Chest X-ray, AP view. Patient: 48 years old, sex M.
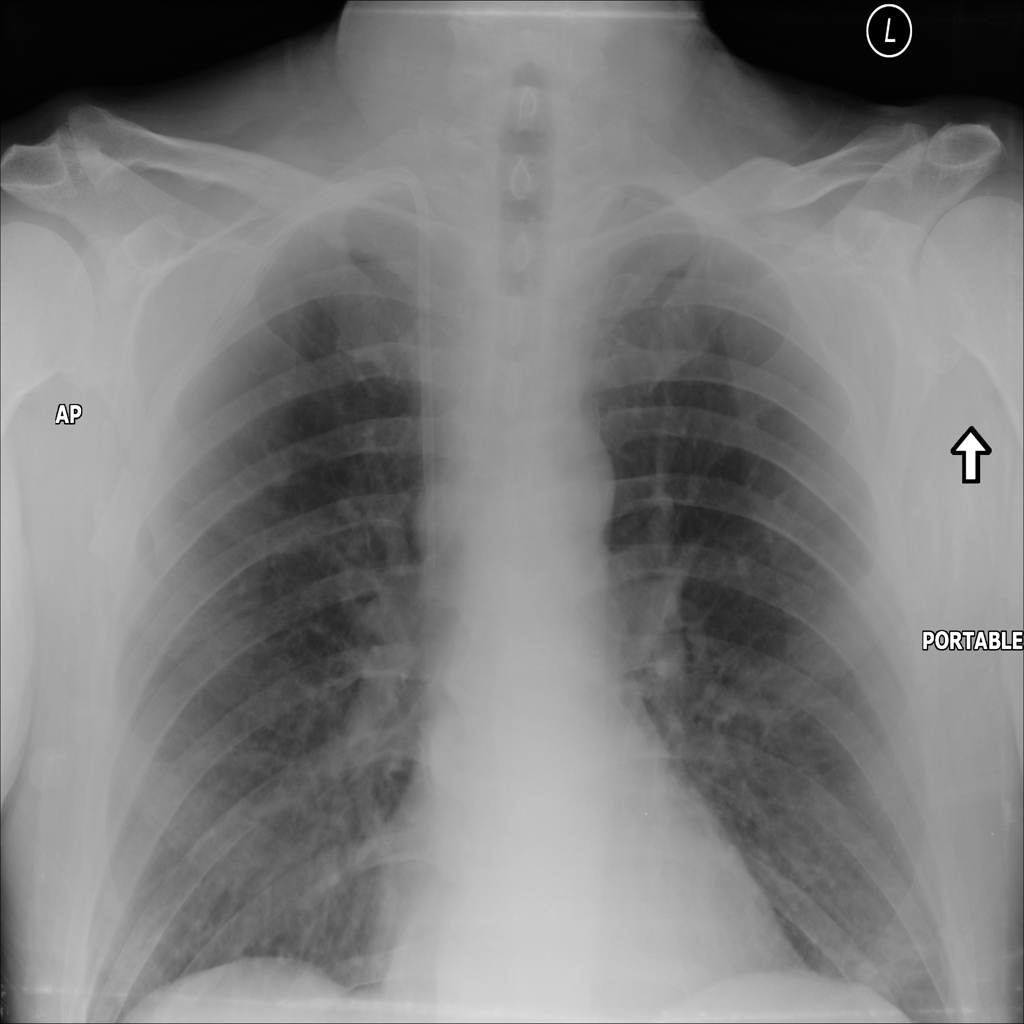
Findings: Infiltration